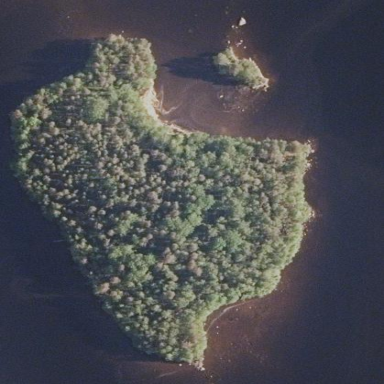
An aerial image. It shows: Island.